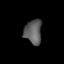
Tissue: lung
Cell type: Epithelial cells
Senescence score: 0.1583
Nuclear area (px): 417
Mean DAPI intensity: 92.549